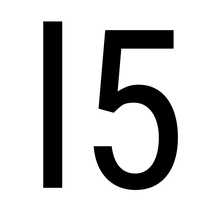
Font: Roboto_Condensed_Regular